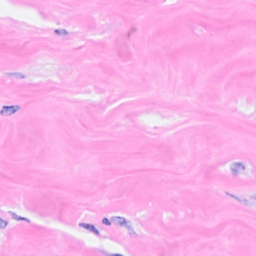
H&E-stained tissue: Breast